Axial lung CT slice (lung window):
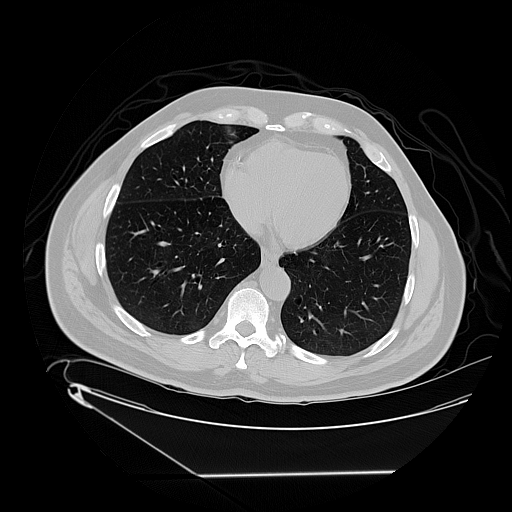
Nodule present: no